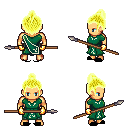
a pixel art fantasy rpg character, male body template, human, tanned skin, sash dress, teal pants, gold short topknot hairstyle, gold gloves, black slippers, spear, four views (front, back, left, right), 2x2 character sprite sheet, small pixel art, hard edges, no anti-aliasing